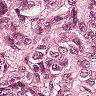
Metastatic tissue present: yes